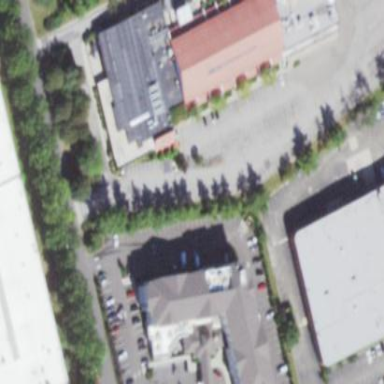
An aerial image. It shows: Commercial building.